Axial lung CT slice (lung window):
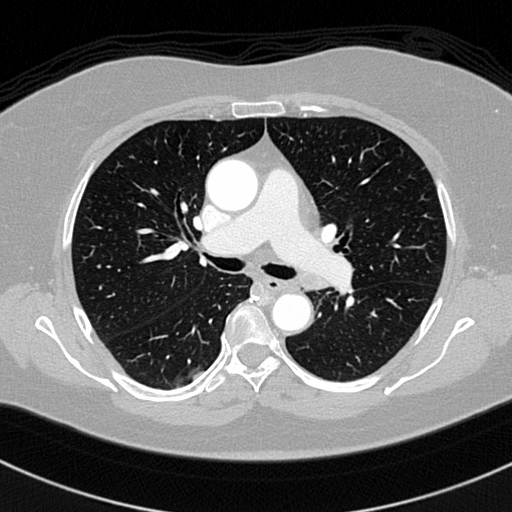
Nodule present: no